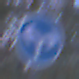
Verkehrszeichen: VorgeschriebeneFahrtrichtungRechtsOderLinks
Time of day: Night
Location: Outdoor (Suburban)
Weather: PartlyCloudy
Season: NotSpecified
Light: Artificial